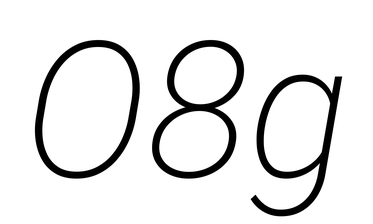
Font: Roboto-Italic_ExtraLight_Italic